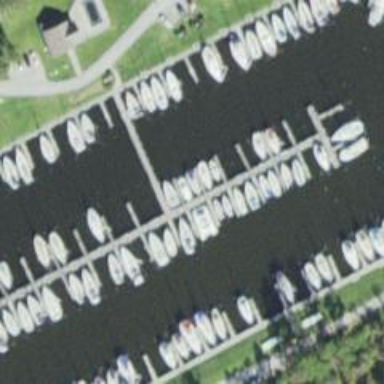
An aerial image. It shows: Marina on leisure land.